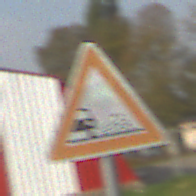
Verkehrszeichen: SplittSchotter
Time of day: MorningAfternoon
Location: Outdoor (Suburban)
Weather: PartlyCloudy
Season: NotSpecified
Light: Natural